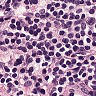
Metastatic tissue present: yes